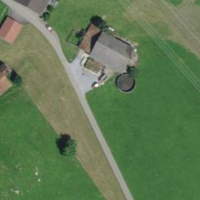
EUNIS habitat code: 24
Species observed at this site:
Clinopodium vulgare